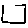
Label: square